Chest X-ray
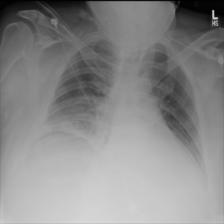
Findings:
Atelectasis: negative
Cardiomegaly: negative
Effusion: negative
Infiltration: negative
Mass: negative
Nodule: negative
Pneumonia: negative
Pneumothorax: negative
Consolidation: negative
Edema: negative
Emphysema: negative
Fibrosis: negative
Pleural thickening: negative
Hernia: negative